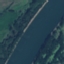
Label: River